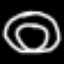
Label: donut